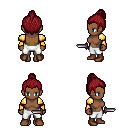
a pixel art fantasy rpg character, female body template, human, dark skin, gold arm armor, white pants, brunette short topknot hairstyle, brown shoes, dagger, four views (front, back, left, right), 2x2 character sprite sheet, small pixel art, hard edges, no anti-aliasing